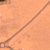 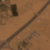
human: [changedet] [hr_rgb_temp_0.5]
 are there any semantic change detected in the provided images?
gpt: New constructions are present in the desert near the road.